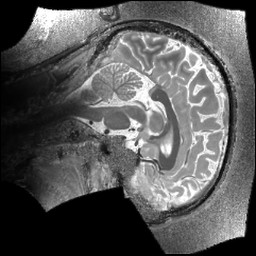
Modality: T1map
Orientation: sagittal
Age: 29
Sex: male
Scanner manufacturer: siemens
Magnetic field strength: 6.98 T
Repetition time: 6 s
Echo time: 0.00283 s